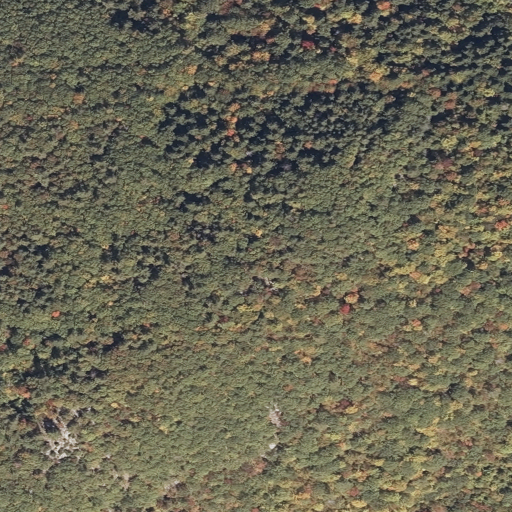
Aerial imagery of mountain in Maine named Cedar Mountain containing deciduous forest, mixed forest, evergreen forest, and pasture